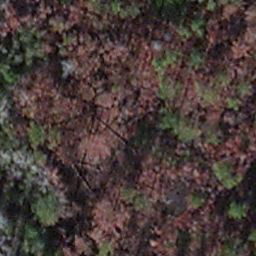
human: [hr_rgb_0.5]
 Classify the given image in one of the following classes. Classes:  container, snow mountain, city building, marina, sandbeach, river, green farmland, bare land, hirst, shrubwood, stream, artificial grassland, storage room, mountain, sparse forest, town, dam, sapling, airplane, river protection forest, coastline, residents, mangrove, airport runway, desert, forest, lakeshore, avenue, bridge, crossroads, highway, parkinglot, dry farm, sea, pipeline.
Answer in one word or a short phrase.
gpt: sapling